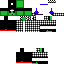
A female zombie skin with green skin, wearing brown helmet dressed in a green hoodie and black pants, featuring a fangs.